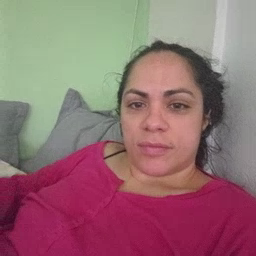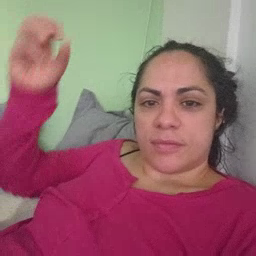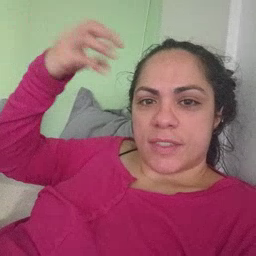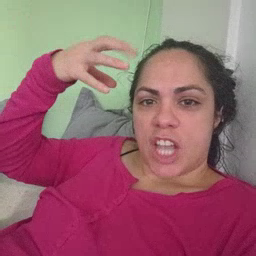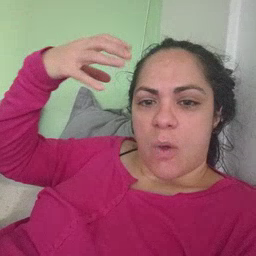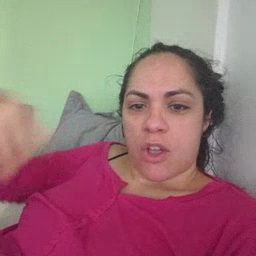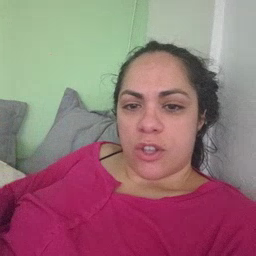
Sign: shower